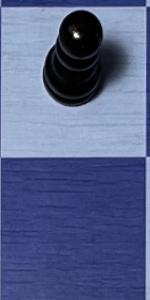
Label: Empty